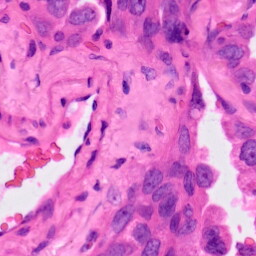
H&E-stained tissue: Lung